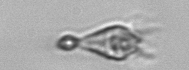
Label: Paratontonia_gracillima